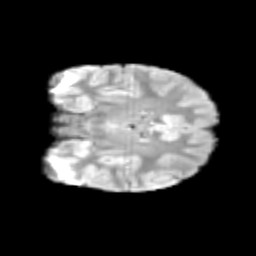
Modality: T2w
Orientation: coronal
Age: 9
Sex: female
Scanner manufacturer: siemens
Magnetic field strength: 3 T
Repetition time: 3.8 s
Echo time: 0.07 s